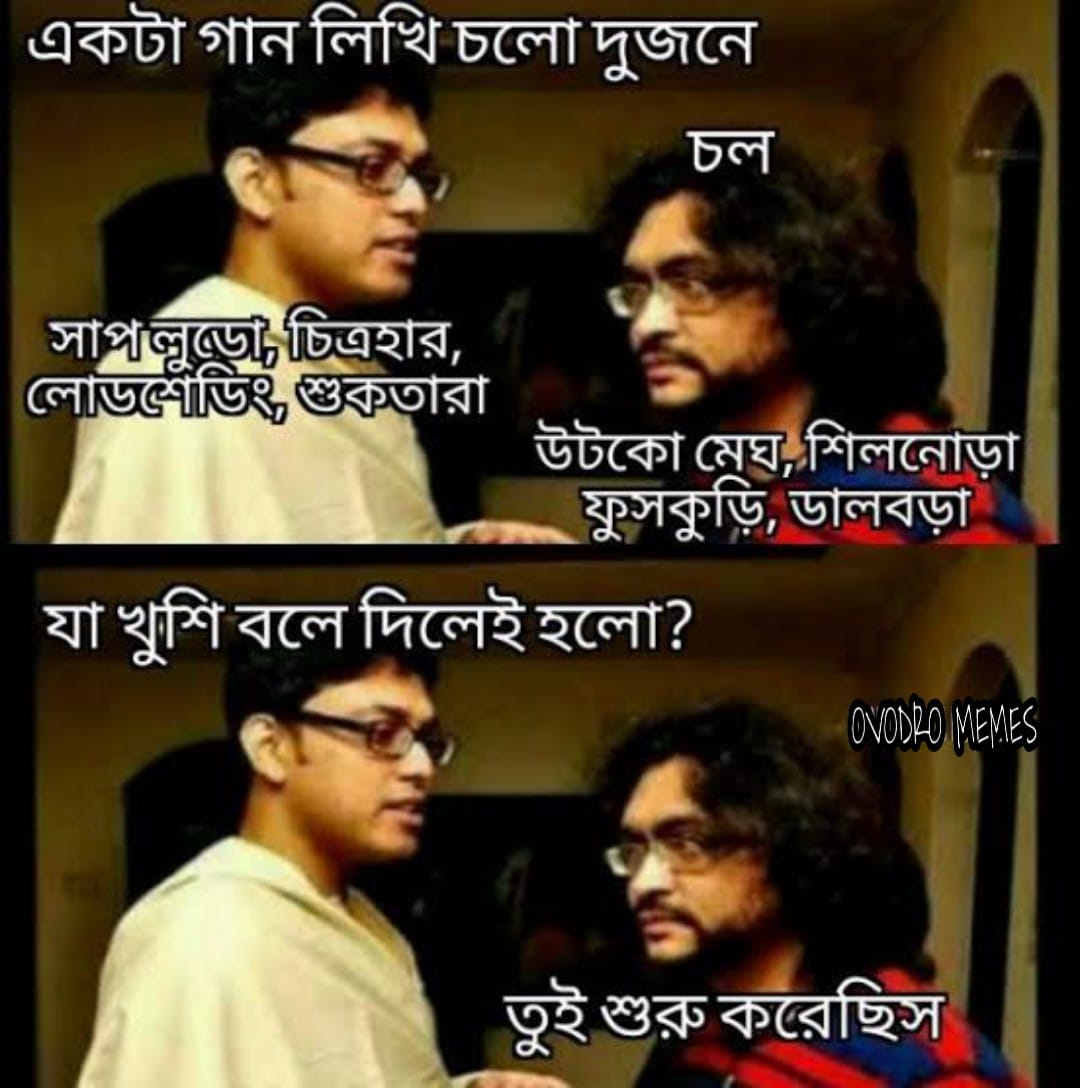
Caption: একটা গান লিখি চলো দুজনে  চল  সাপ লুডো, চিত্রহার , লোডশেডিং , শুকতারা    উটকো মেঘ , শিলনোড়া  ফুসকুড়ি , ডালবড়া    যা খুশি বলে দিলেই হলো ?   তুই শুরু করেছিস
Label: hate